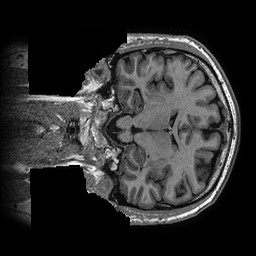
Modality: T1w
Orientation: coronal
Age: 36
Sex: male
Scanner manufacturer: ge
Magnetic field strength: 3 T
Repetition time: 0.006952 s
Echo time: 0.00292 s